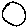
Label: circle